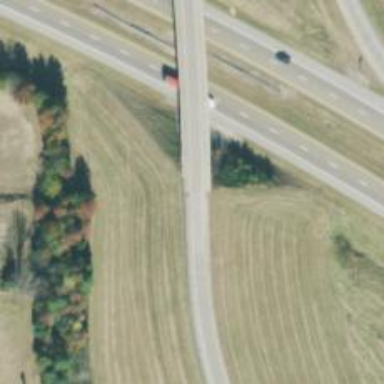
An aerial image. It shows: Bridge along trunk link highway.